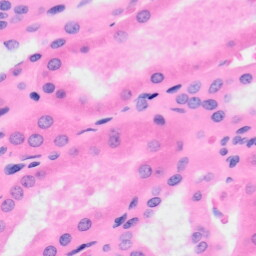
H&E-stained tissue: Kidney